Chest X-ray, AP view. Patient: 69 years old, sex F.
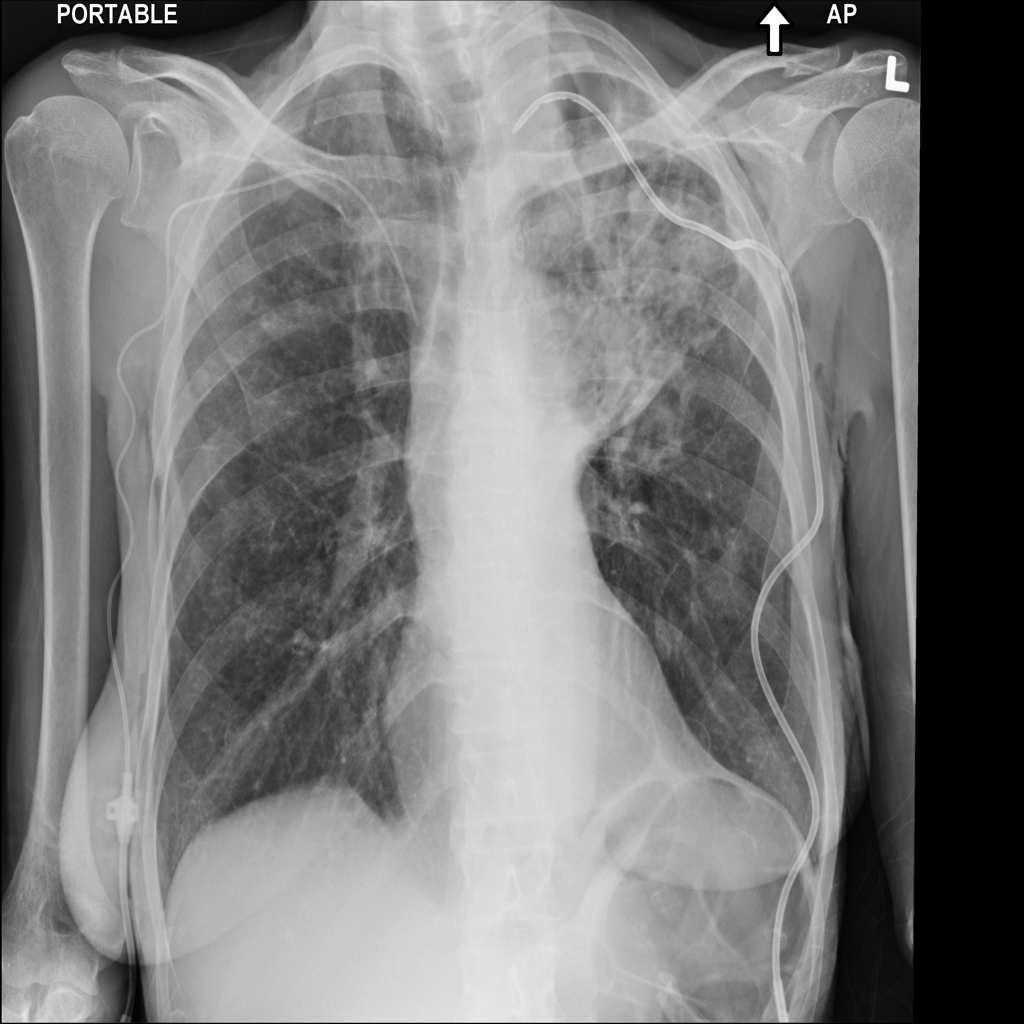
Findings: Consolidation